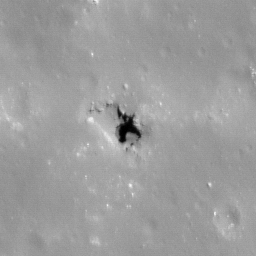
Pit: Jackson 2a
Host crater: Jackson
Host type: impact_melt
Lunar coordinates: latitude 22.497, longitude 196.281